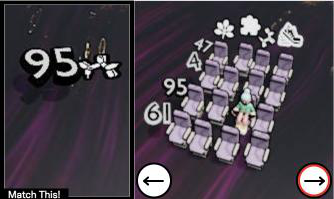
Task: seats
Answer: yes